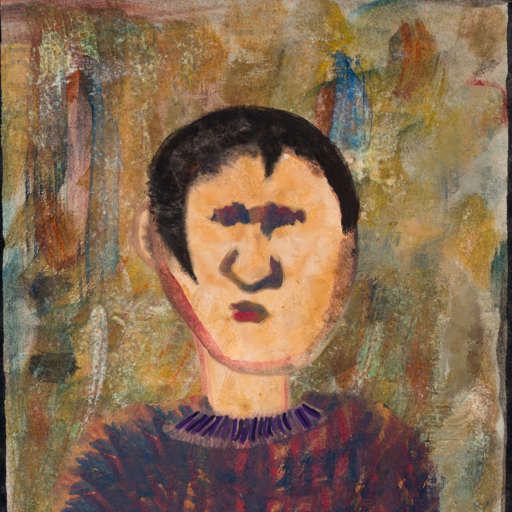
Background: Pipe, Head And Neck Front: Childish, Face Front: In_The_Sun, Bust: In_The_Sun, Hair Front: Roy_Bahadur, Head Accessory: Blank, Second Necklace: Blank, Necklace: HillGirl, Baby: Blank